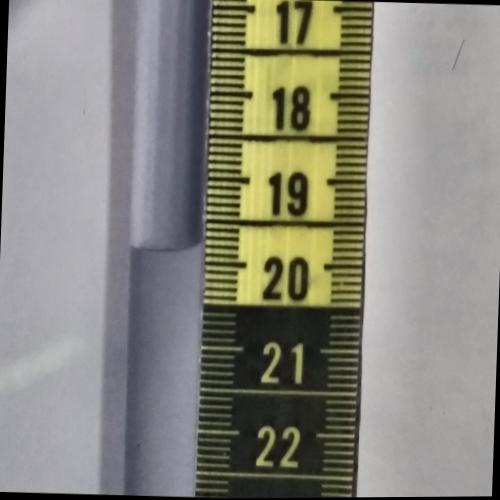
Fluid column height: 19.8 cm